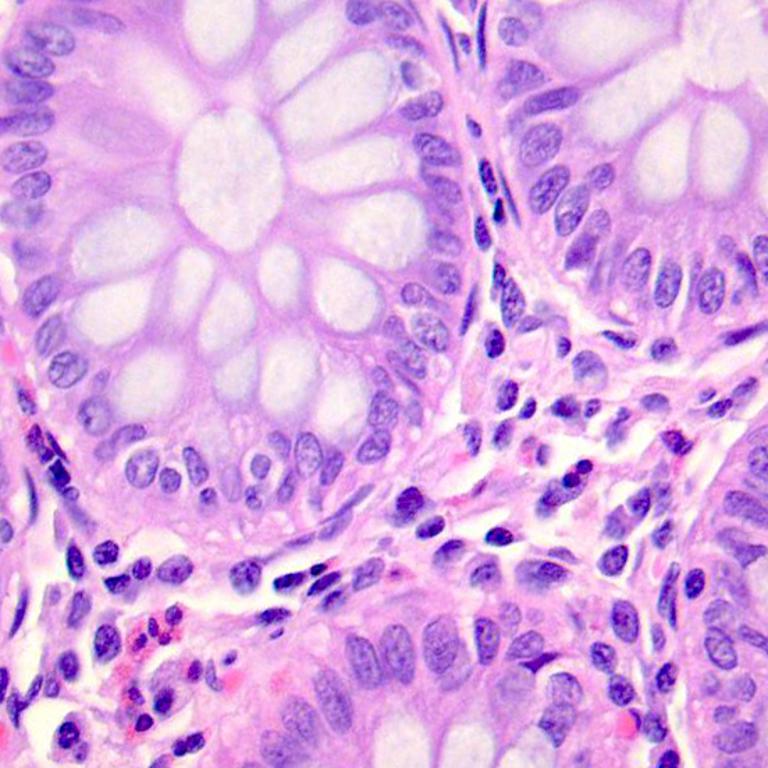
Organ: colon
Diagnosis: benign